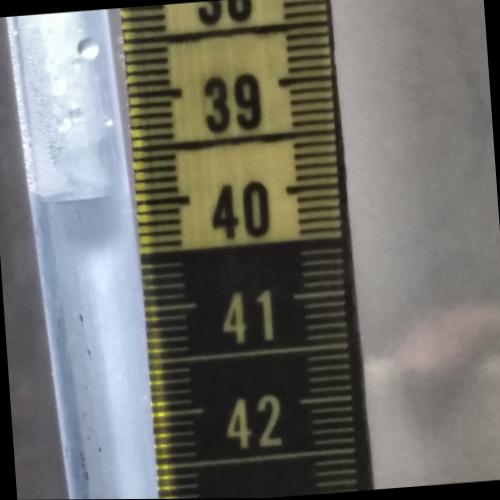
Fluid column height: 39.9 cm